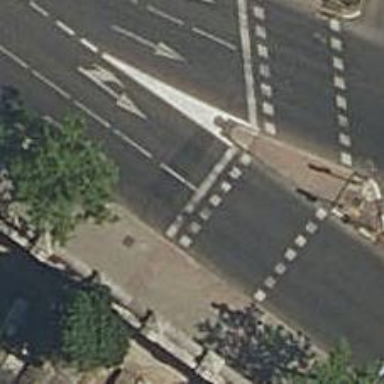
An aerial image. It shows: Road with traffic signals.